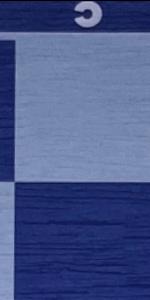
Label: Empty